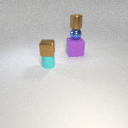
small cyan rubber cylinder below small brown metal cube